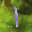
Label: 1